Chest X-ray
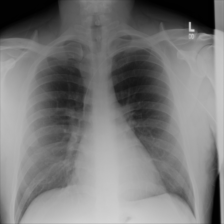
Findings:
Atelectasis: negative
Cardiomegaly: negative
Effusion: negative
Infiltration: negative
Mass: negative
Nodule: negative
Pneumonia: negative
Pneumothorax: negative
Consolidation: negative
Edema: negative
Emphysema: negative
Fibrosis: negative
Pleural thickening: negative
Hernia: negative